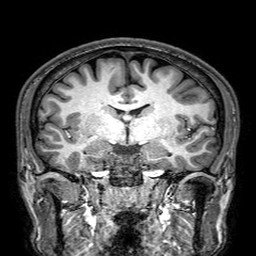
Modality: T1w
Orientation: sagittal
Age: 24
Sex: male
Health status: healthy
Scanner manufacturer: philips
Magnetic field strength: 3 T